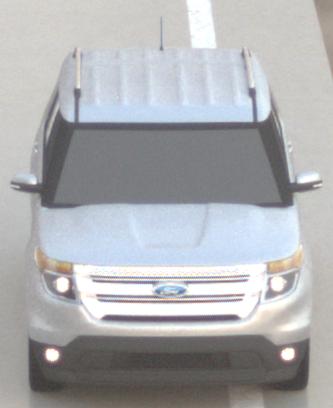
Make: Ford
Model: Explorer
Detailed model: Gen. 5
Model produced from: 2010
Model produced until: 2019
Doors: 5
Color: white
Road condition: wet road
Daytime: dawn
Contrast: low contrast